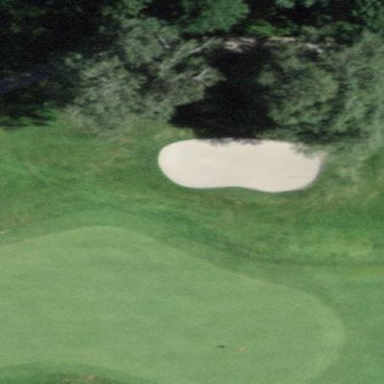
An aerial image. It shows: Grassy area designated as golf fairway.